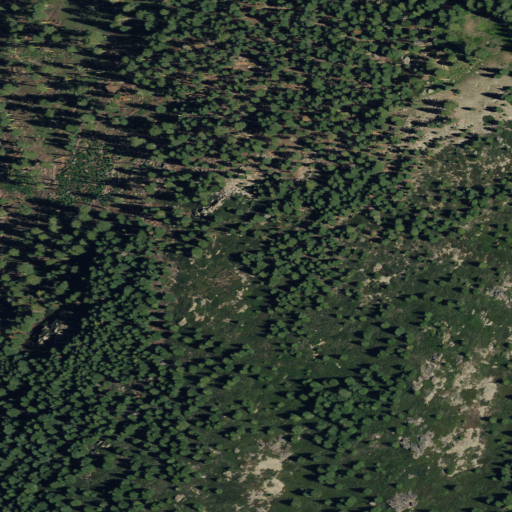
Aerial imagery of mountain in California named Bucks Mountain containing evergreen forest, grassland, and shrub